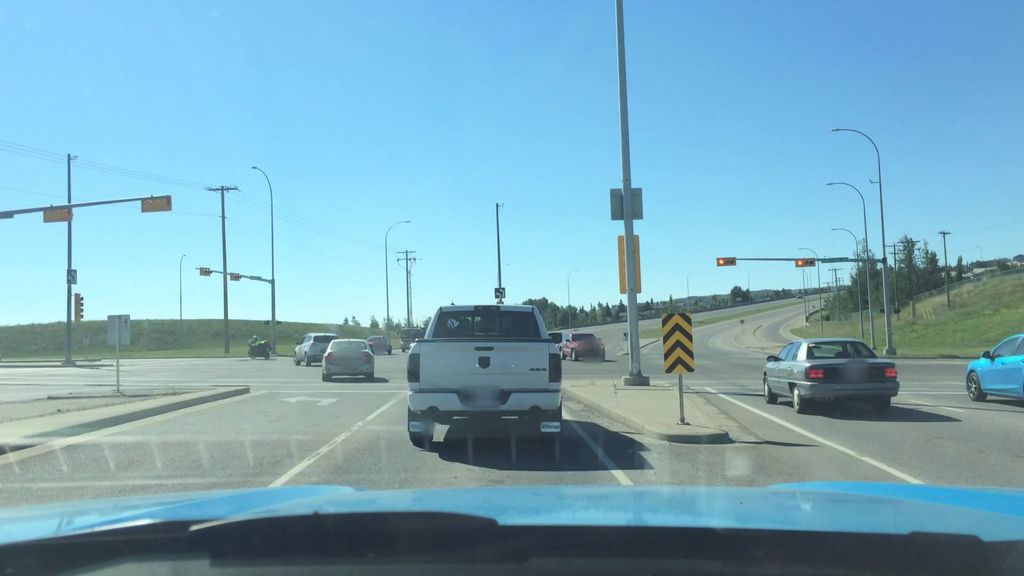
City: calgary